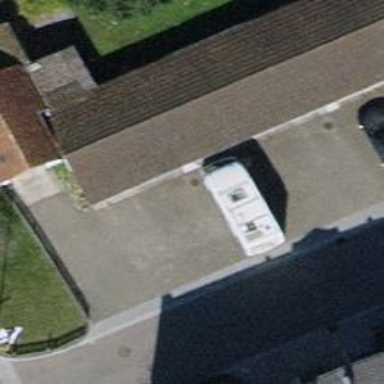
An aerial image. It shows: Garage.